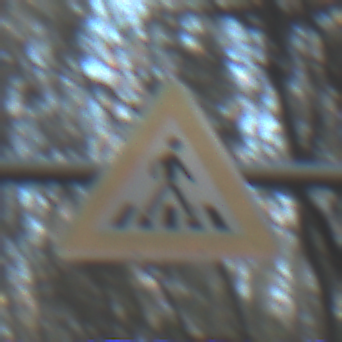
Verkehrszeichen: FussgaengerueberwegLinks
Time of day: SunriseSunset
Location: Outdoor (Nature)
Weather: Clear
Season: Winter
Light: Natural